Aerial crown-view tile of a tropical tree (Barro Colorado Island, Panama), acquired 20250818:
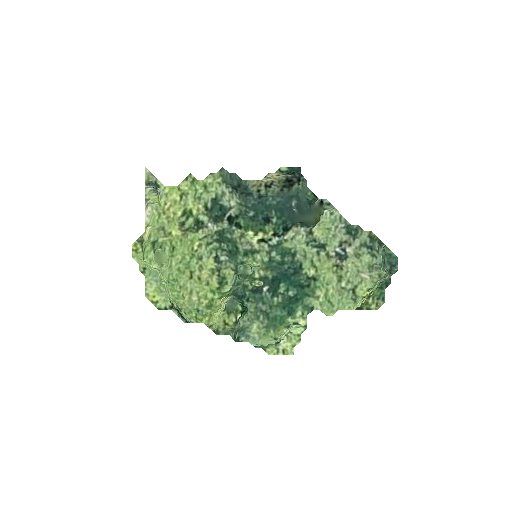
Species: Jacaranda copaia
GBIF accepted scientific name: Jacaranda copaia
Crown area: 47.839 m²